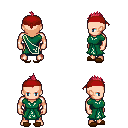
a pixel art fantasy rpg character, male body template, human, light skin, sash dress, magenta pants, ruby red mohawk hairstyle, red bandana, brown slippers, four views (front, back, left, right), 2x2 character sprite sheet, small pixel art, hard edges, no anti-aliasing